Field crop: maize
Growth stage: 2
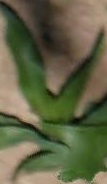
Species: maize